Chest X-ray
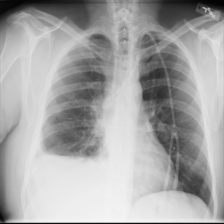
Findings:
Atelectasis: negative
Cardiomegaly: negative
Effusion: negative
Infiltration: negative
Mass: negative
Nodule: negative
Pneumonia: negative
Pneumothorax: negative
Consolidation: negative
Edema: negative
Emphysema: negative
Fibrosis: negative
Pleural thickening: negative
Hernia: negative